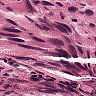
Metastatic tissue present: yes